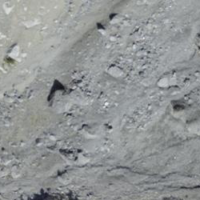
EUNIS habitat code: 48
Species observed at this site:
Saxifraga aizoides